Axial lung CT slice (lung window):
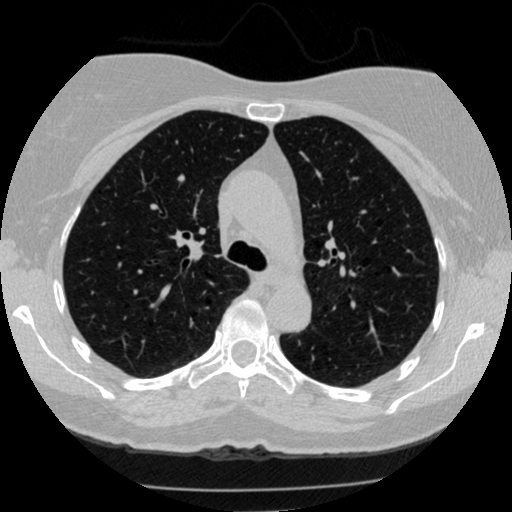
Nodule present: no